Question: I have no experience of VBA, and i'm trying to understand if i can get it to run something for me in Excel.
I have a dataset of assemblies, with parts underneath, the system can only pull it in one full dataset from the top assembly, down to the bottom (326 assemblies).
I need a solution that copies the rows of the assemblies into a new sheet, so i have a tab for each assembly.

The following code i've picked up:
'''
Sub Star123()
Dim rownum As Long
Dim colnum As Long
Dim startrow As Long
Dim endrow As Long
Dim lastrow As Long
rownum = 1
colnum = 1
lastrow = Worksheets("Sheet1").Range("A65536").End(xlUp).Row
With ActiveWorkbook.Worksheets("Sheet1").Range("a1:a" & lastrow)
For rownum = 1 To lastrow
Do
If .Cells(rownum, 1).Value = "Start" Then
startrow = rownum
End If
rownum = rownum + 1
If (rownum > lastrow) Then Exit For
Loop Until .Cells(rownum, 1).Value = "End"
endrow = rownum
rownum = rownum + 1
Worksheets("Sheet1").Range(startrow & ":" & endrow).Copy
Set newSht = Sheets.Add
Range("A1").Select
ActiveSheet.Paste
Next rownum
End With
End Sub
'''
However this just runs the wole dataset, i need to understand how the loop can separate into new sheets.
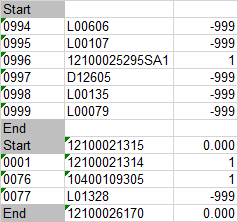
Answer: Try this. I've added a few comments.
The main problem with your code was only the single line indicated, which was skipping the next "Start".
The code could be simplified if each "Start" always occurs immediately after "End".
'''
Sub Star123()
Dim rownum As Long
Dim colnum As Long
Dim startrow As Long
Dim endrow As Long
Dim lastrow As Long
Dim newSht As Worksheet
rownum = 1
colnum = 1
lastrow = Worksheets("Sheet1").Range("A" & Rows.Count).End(xlUp).Row 'better than hardcoding 65336 which won't work for recent versions of xl anyway
With ActiveWorkbook.Worksheets("Sheet1").Range("a1:a" & lastrow)
For rownum = 1 To lastrow
Do
If .Cells(rownum, 1).Value = "Start" Then
startrow = rownum
End If
rownum = rownum + 1
If (rownum > lastrow) Then Exit For
Loop Until .Cells(rownum, 1).Value = "End"
endrow = rownum
'rownum = rownum + 1 'just needed to comment out this line as it was skipping the next Start
Set newSht = Sheets.Add
Worksheets("Sheet1").Range(startrow & ":" & endrow).Copy newSht.Range("A1") 'reference sheet directly without selecting or activating
Next rownum
End With
End Sub
'''